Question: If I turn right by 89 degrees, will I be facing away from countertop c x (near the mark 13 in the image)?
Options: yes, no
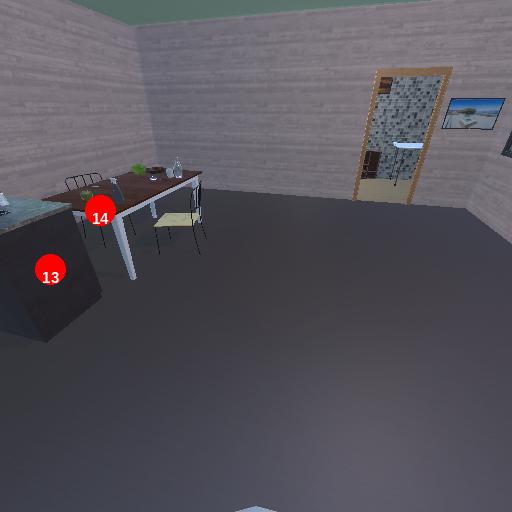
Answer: yes